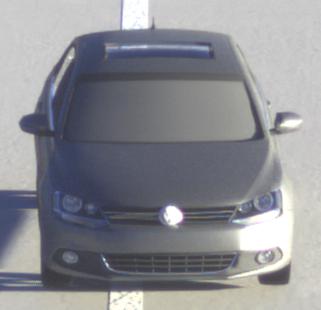
Make: VW
Model: Jetta 1.2 TSI
Detailed model: Jetta (IV)
Model produced from: 2011/01
Model produced until: 2014/08
Doors: 4
Color: gray
Road condition: dry road
Daytime: sunrise or sunset
Contrast: low contrast